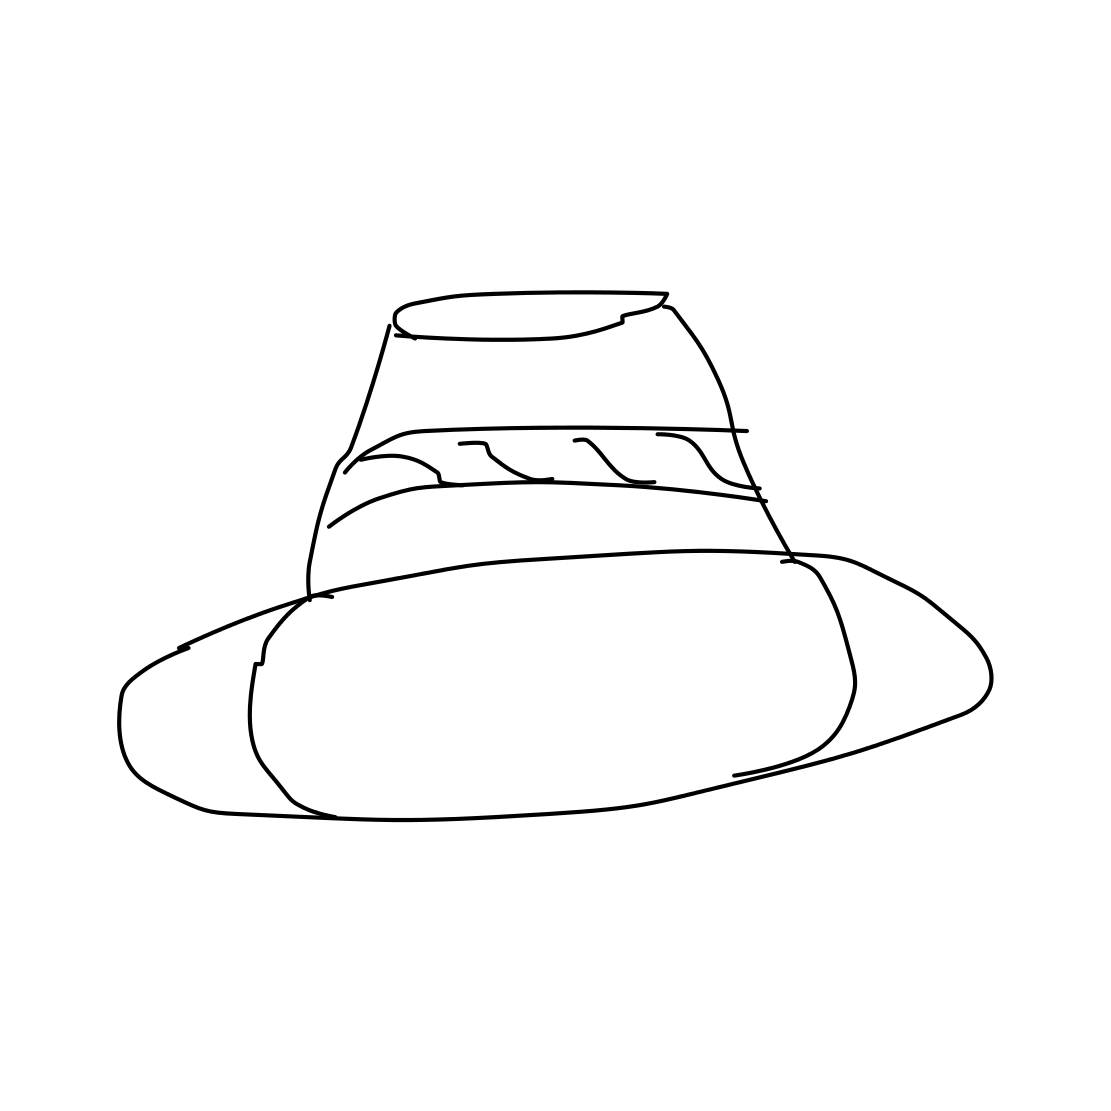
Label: hat